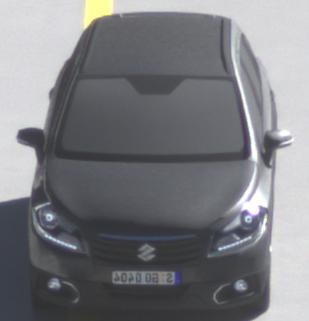
Make: Suzuki
Model: SX4 S-Cross 1.6
Detailed model: SX4 (II) S-Cross
Model produced from: 2013/10
Model produced until: 2015/08
Doors: 5
Color: gray
Road condition: wet road
Daytime: morning or afternoon
Contrast: high contrast